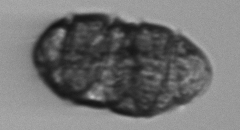
Label: Margalefidinium